Question: I have a website footer and a picture of houses.
so my goal is to set the picture of houses above foooter.
Now my structure looks likes this:
'''
<div class="footer">
<img class="homes" src="img/homes.png" >
</div>
'''
So what should write in my css file to setthe picture of houses upper than my footer
'''
.footer {
background: rgb(59, 59, 59);
}
.homes {
}
'''

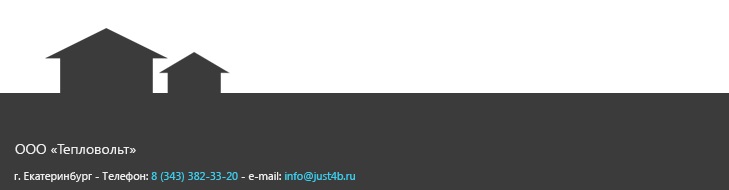
Answer: <URL>
## CSs
'''
.footer {
background: rgb(59, 59, 59);
margin-top:30px;
}
.homes {
margin-top:-30px;
}
'''
## HTML
'''
<div class="footer">
<img class="homes" src="http://placehold.it/250x100" />
</div>
'''